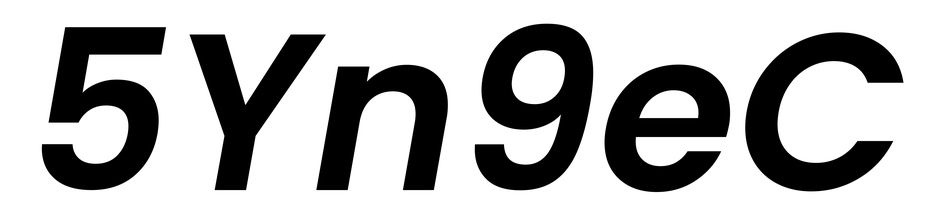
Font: Poppins-SemiBoldItalic